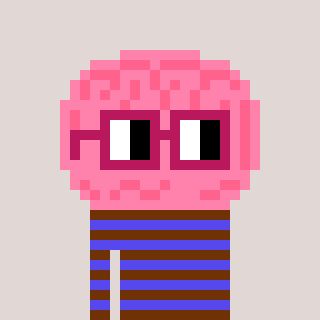
a pixel art character with square dark red glasses, a brain-shaped head and a computerblue-colored body on a warm background